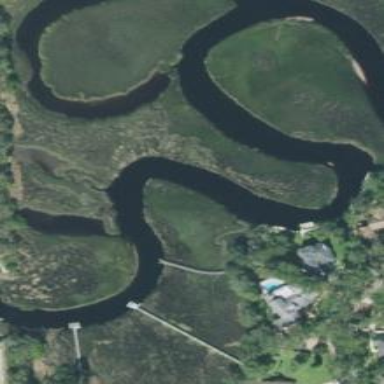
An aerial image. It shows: Saltmarsh wetland.